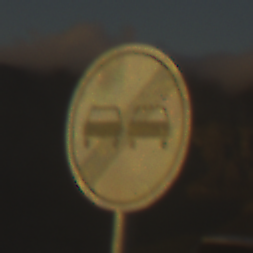
Verkehrszeichen: EndeUeberholverbot
Umgebung: Outdoor, RoadRail
Tageszeit: SunriseSunset
Wetter: PartlyCloudy
Licht: Natural
Jahreszeit: NotSpecified
Kontrast: HighContrast